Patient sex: F
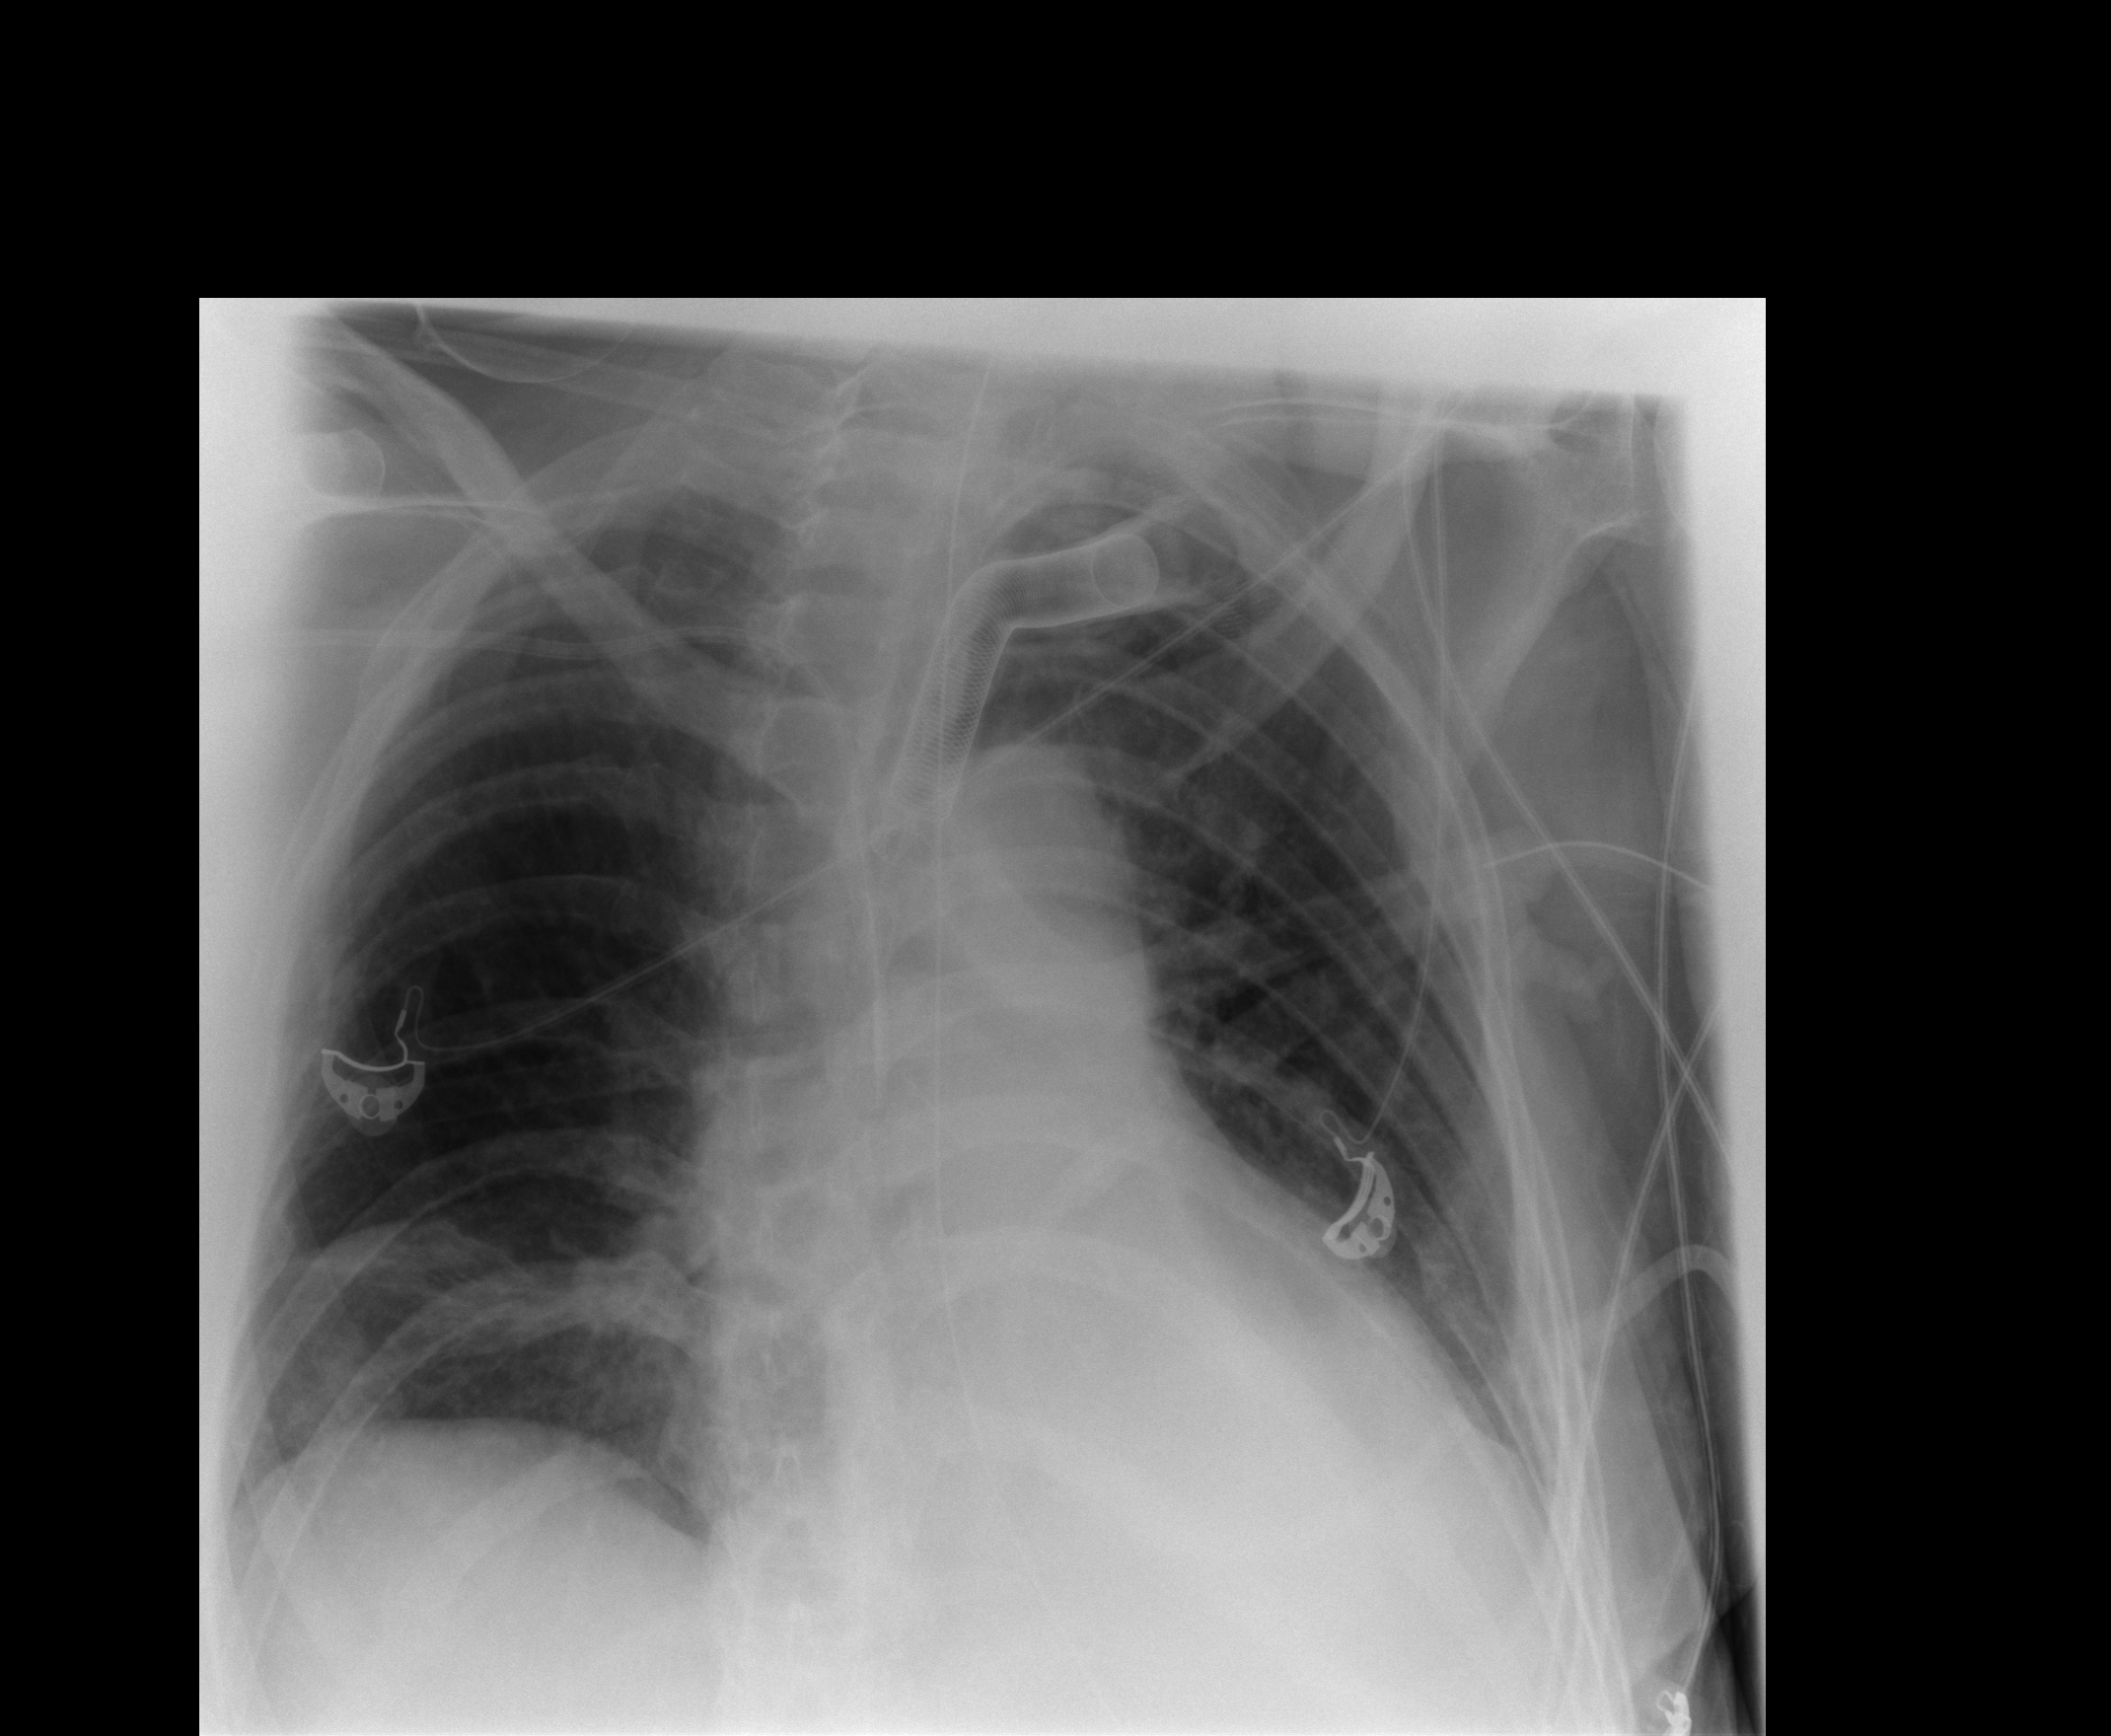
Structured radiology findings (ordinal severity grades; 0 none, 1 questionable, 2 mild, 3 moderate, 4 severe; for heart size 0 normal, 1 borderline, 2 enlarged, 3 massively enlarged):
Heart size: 0
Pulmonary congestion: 1
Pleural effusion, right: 0
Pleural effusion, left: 0
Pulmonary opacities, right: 0
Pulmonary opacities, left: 0
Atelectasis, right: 2
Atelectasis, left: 2